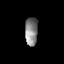
Tissue: prostate
Cell type: T cells
Senescence score: 0.7065
Nuclear area (px): 351
Mean DAPI intensity: 134.818